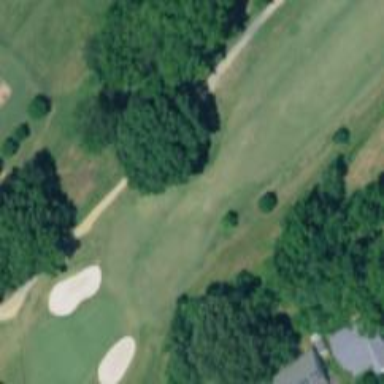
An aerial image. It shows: View of golf hole.